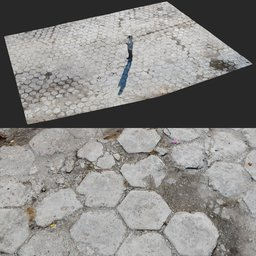
Label: architecture